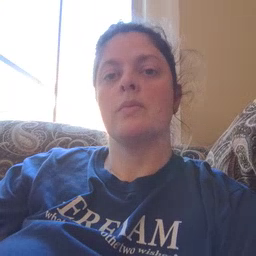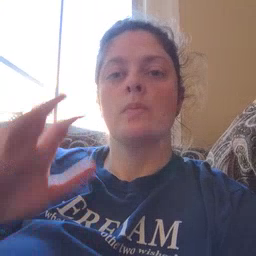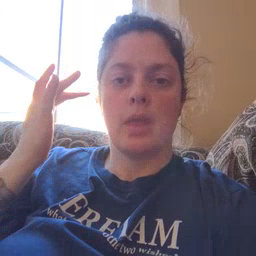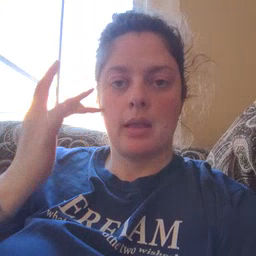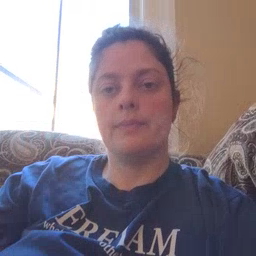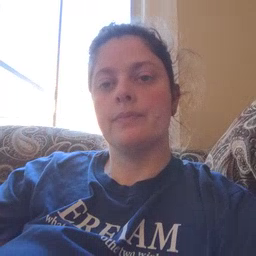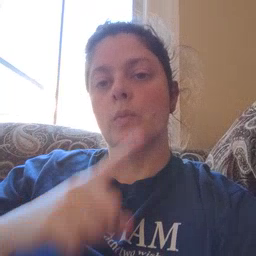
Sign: why